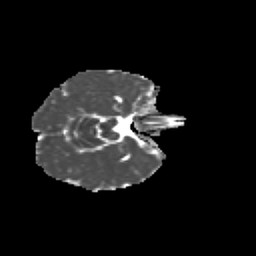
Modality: MD
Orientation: axial
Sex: female
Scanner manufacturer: siemens
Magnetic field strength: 3 T
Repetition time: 5 s
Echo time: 0.071 s